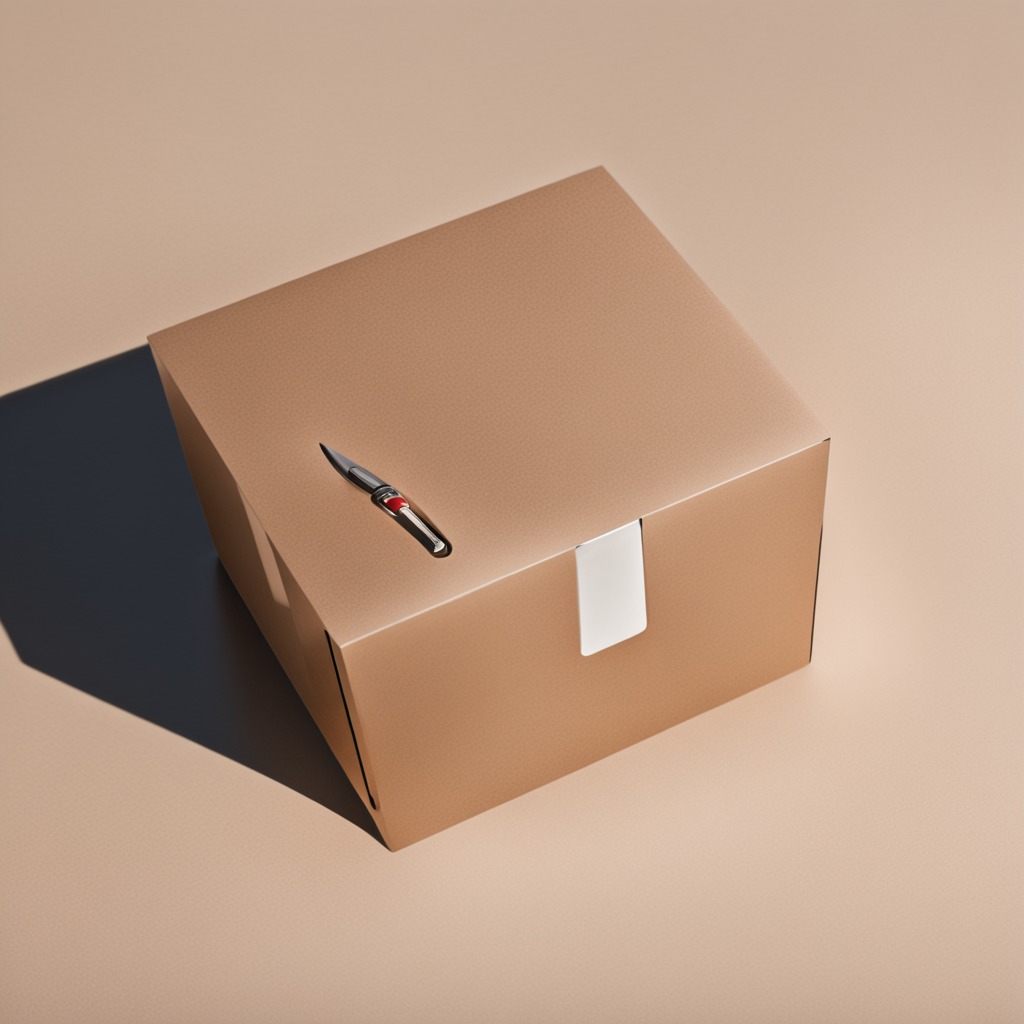
A utility knife lying on a clean dry cardboard box surface in an outdoor workshop during daytime bright natural light soft shadows slightly creased but